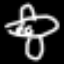
Label: airplane